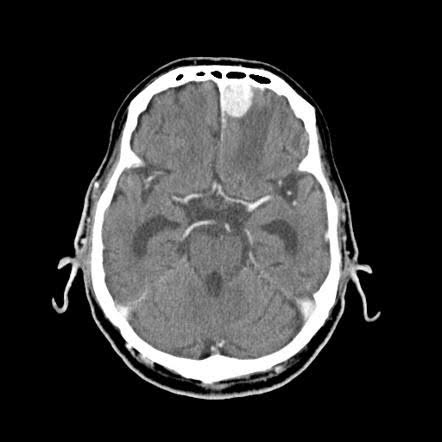
Label: meningioma